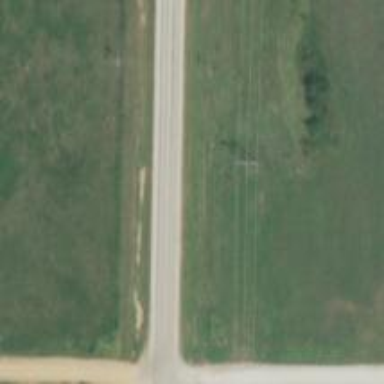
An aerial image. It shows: Power pole.